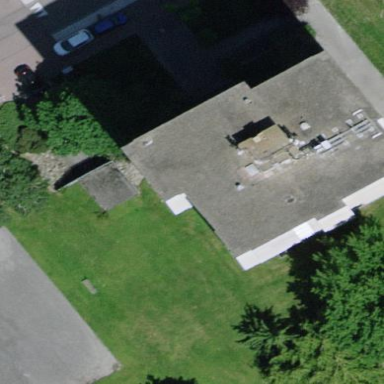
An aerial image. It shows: Building part with flat roof.